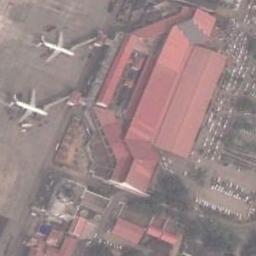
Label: airplane